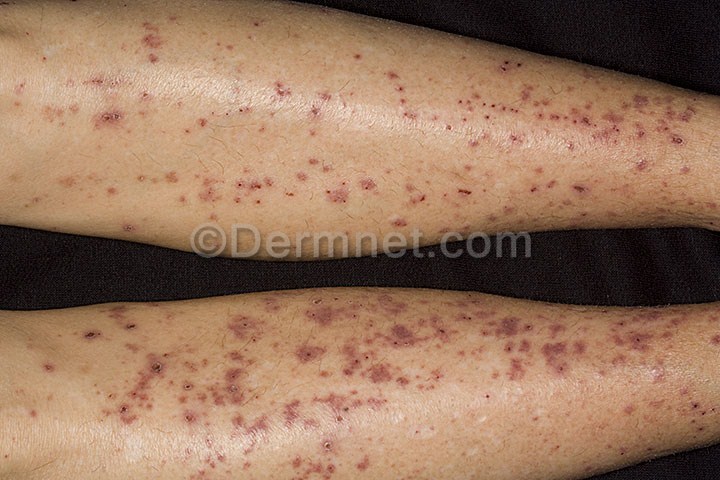
Disease: Vasculitis Photos